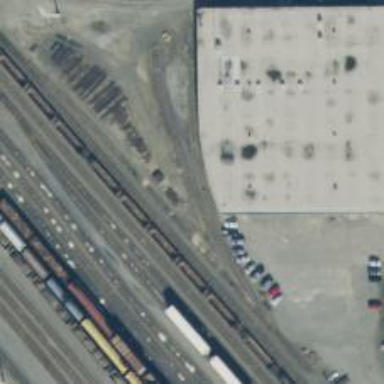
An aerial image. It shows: Railway spur service.